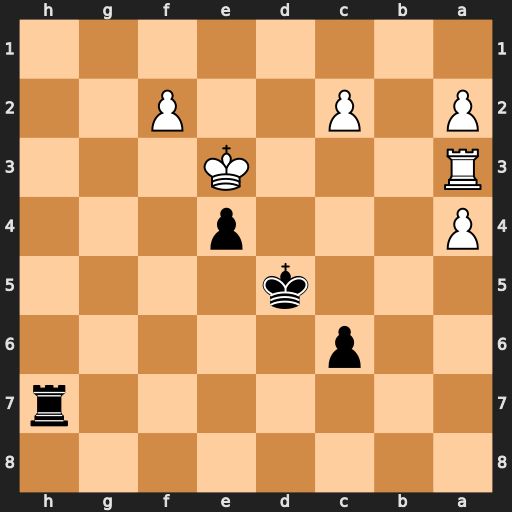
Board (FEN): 8/7r/2p5/3k4/P3p3/R3K3/P1P2P2/8
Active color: b
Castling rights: -
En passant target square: -
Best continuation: Rh3+ Kd2 Rxa3